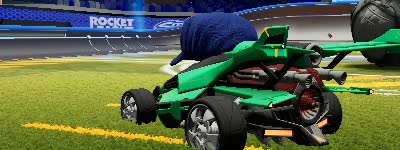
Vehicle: aftershock